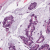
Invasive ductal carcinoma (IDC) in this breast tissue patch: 1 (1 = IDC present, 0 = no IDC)